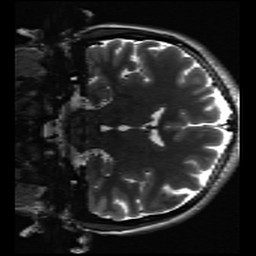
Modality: inplaneT2
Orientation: coronal